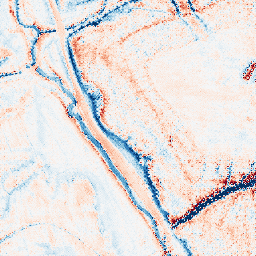
Category: edge_preserving
Decomposition family: bilateral
Decomposition parameters: d: 21
sigma_color: 100
sigma_space: 100
Upsampling method: regularized
Upsampling parameters: scale: 2
lambda_reg: 0.1
Upsampling scale: 2